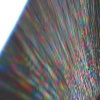
Label: sunburn